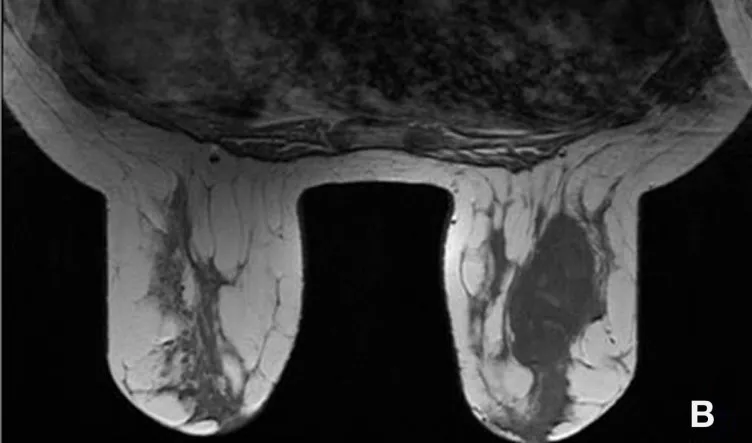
MRI showing the mass on the left breast with lobulated appearances. On T1-weighted MR image (B), the lesion shows a more homogeneous appearance with a hyposignal.
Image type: radiology (mri)